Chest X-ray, PA view. Patient: 20 years old, sex M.
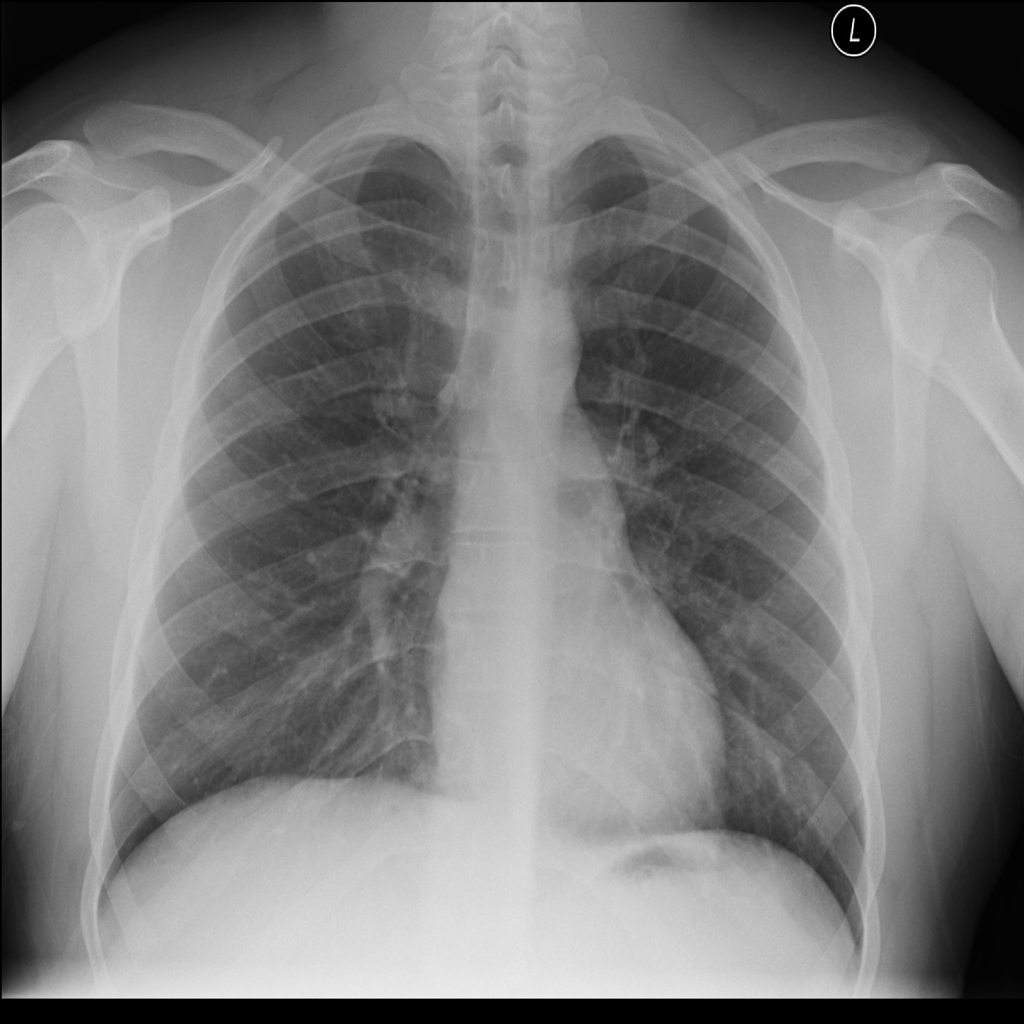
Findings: No Finding